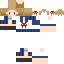
A female human skin with pale skin, wearing blonde long hair dressed in a blue suit and blue skirt, featuring a closed mouth.